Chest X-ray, PA view. Patient: 45 years old, sex F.
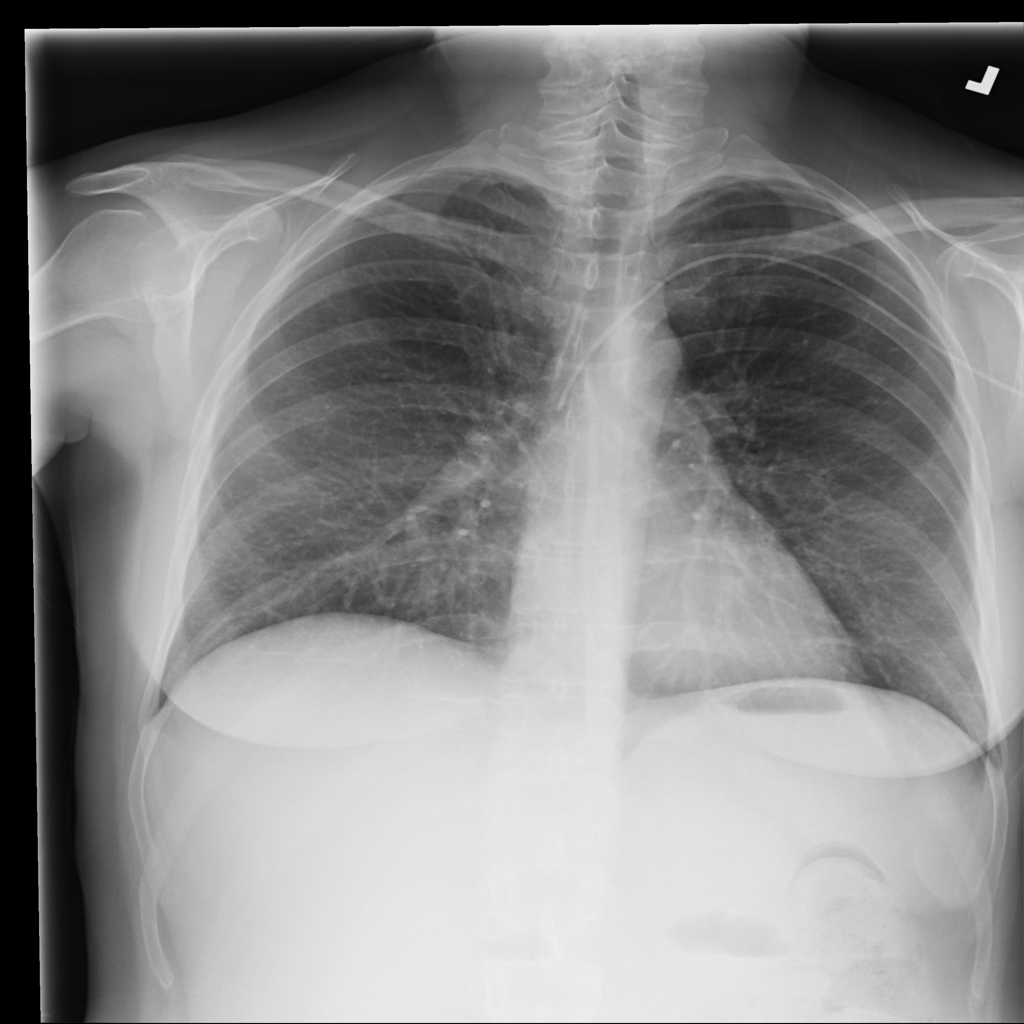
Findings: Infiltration